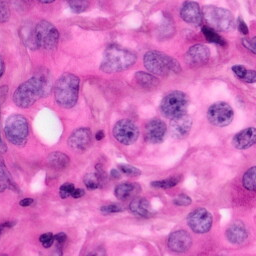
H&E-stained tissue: Pancreatic